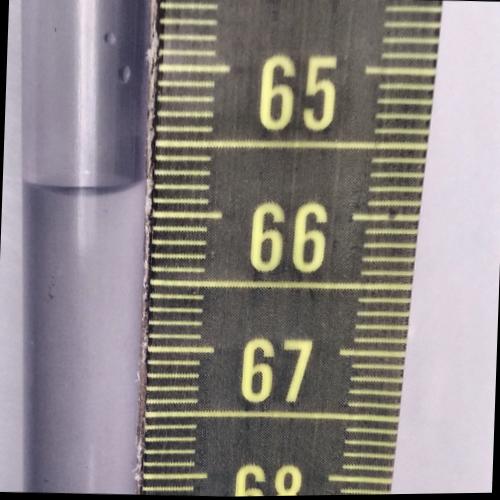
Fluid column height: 65.8 cm